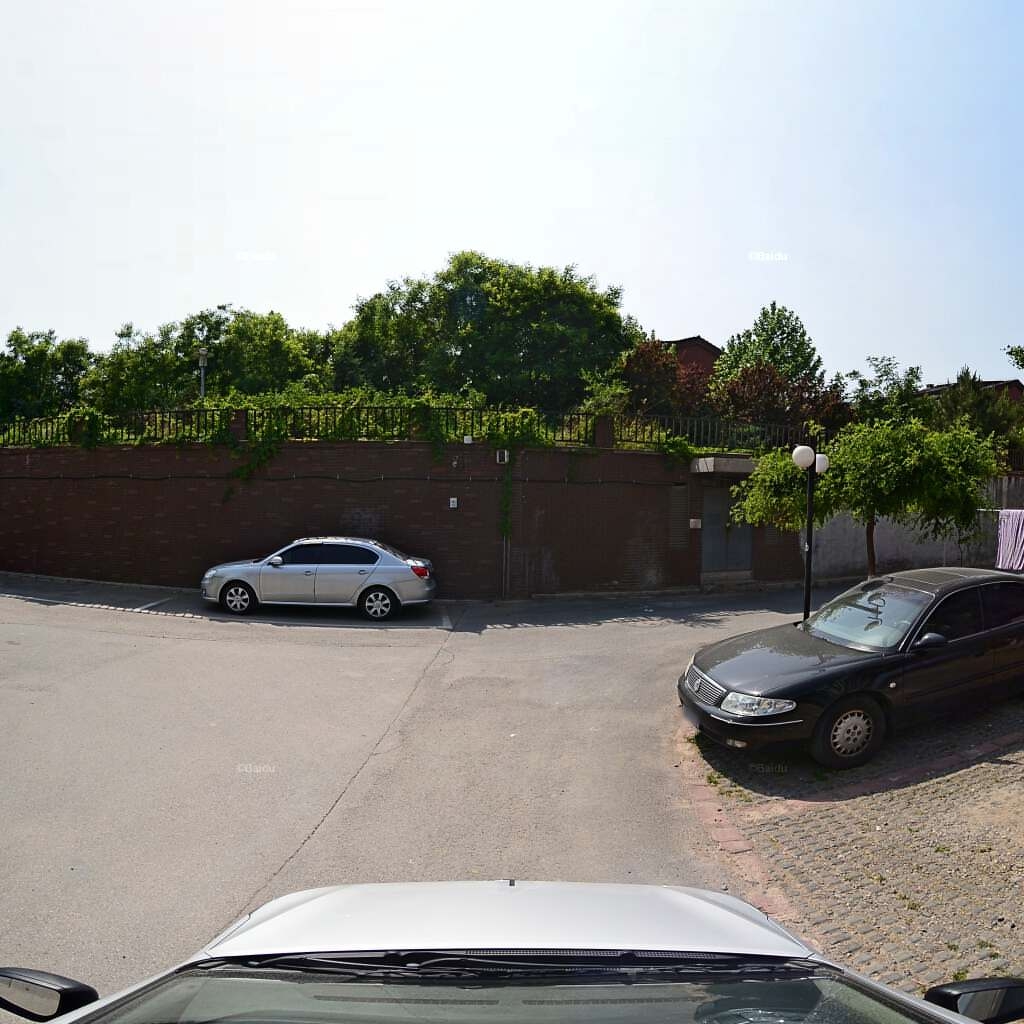
Region: Haidian
Road damage annotations: longitudinal crack, transverse crack